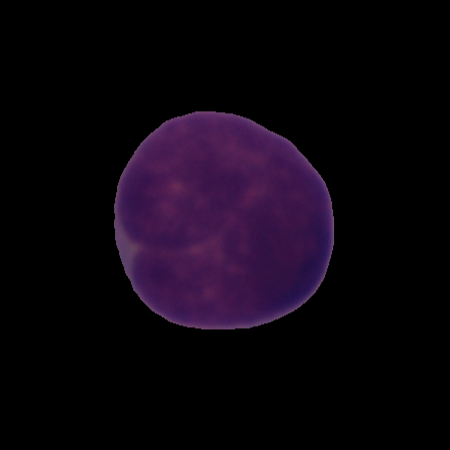
Label: cancer